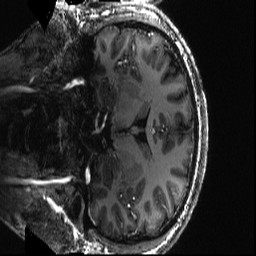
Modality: T1w
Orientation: coronal
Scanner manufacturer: siemens
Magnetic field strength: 6.98 T
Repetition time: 2.6 s
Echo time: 0.00343 s